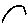
Label: fish